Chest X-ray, PA view. Patient: 50 years old, sex F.
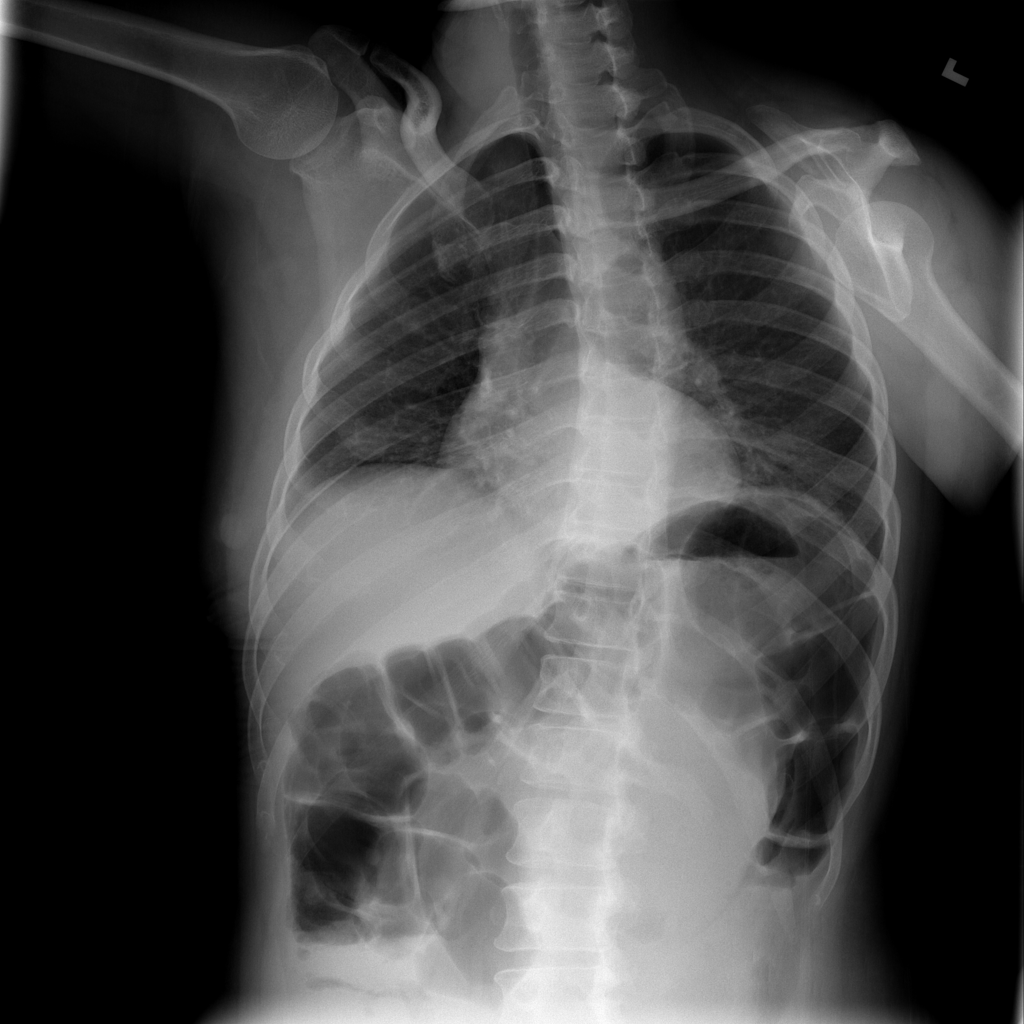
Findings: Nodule